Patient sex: M
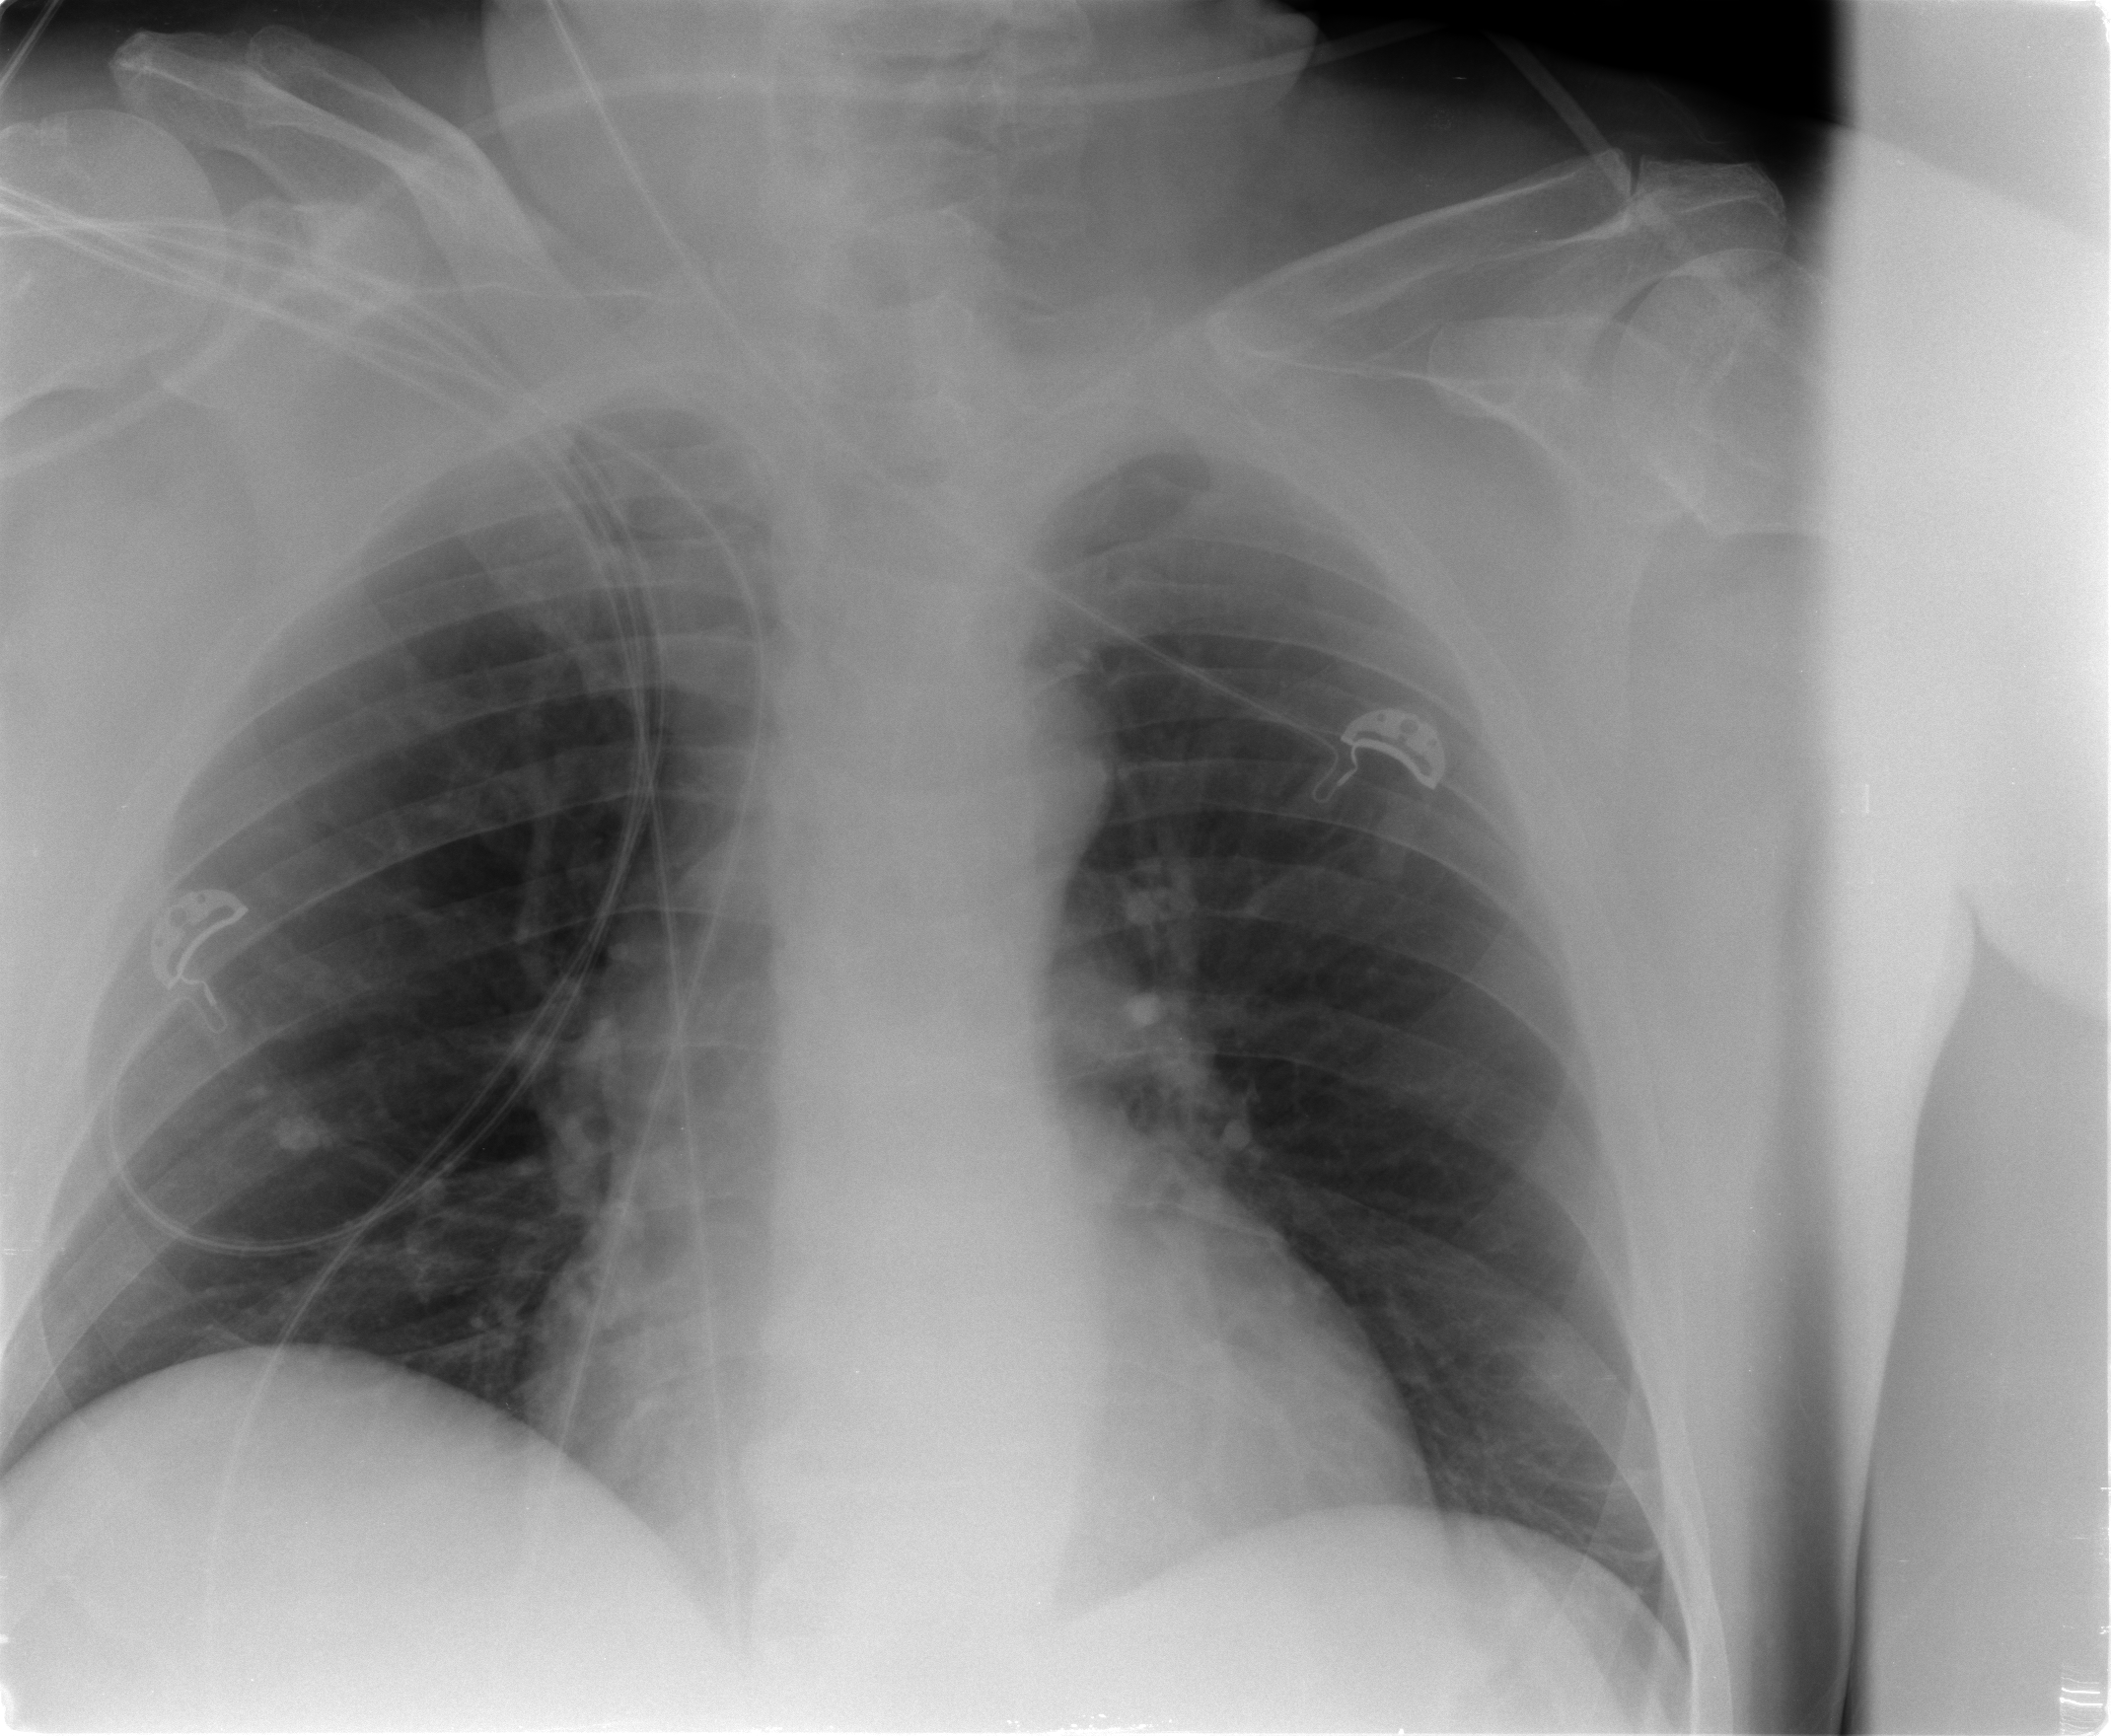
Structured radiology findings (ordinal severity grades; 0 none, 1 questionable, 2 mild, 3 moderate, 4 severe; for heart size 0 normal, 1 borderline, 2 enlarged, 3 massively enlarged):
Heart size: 0
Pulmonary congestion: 0
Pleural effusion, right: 0
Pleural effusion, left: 0
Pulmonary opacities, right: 0
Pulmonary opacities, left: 0
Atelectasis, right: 0
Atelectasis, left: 1